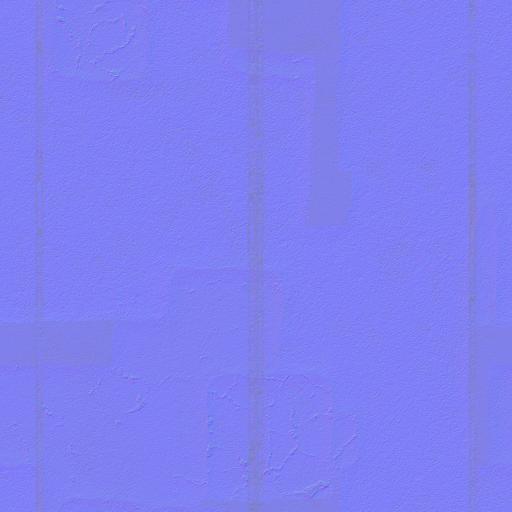
asphalt patches road street